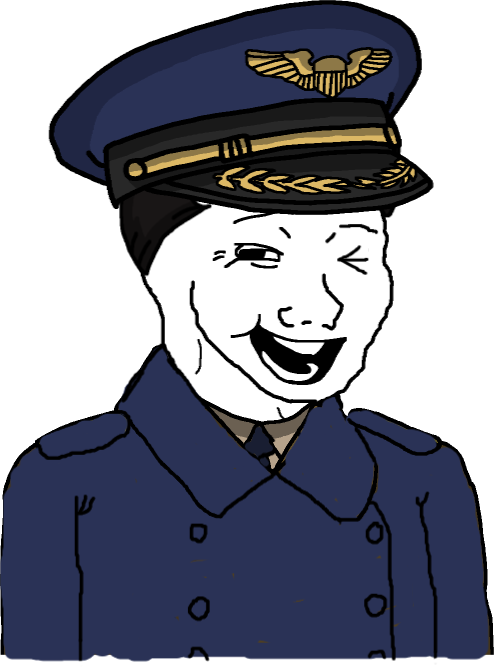
Label: 5_Smugjak